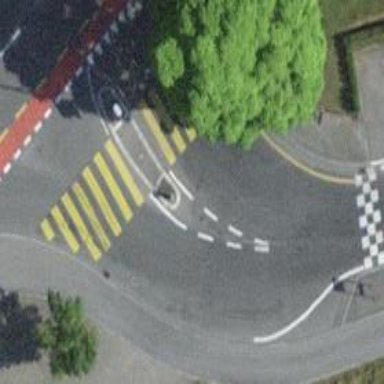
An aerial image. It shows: Uncontrolled zebra crossing with pedestrian island.